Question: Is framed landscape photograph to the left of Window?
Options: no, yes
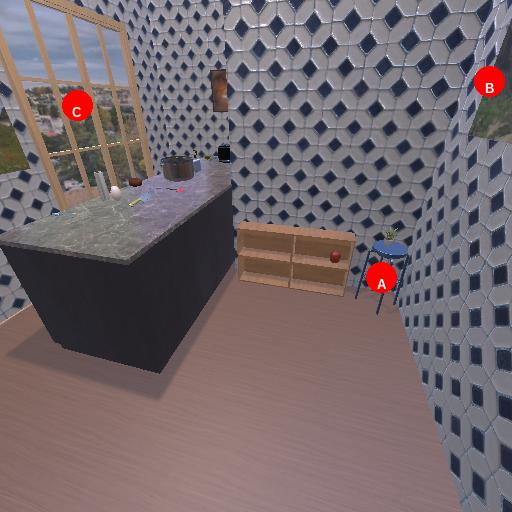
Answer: no